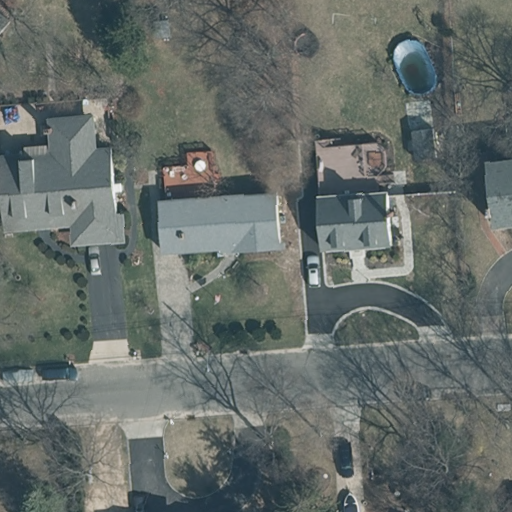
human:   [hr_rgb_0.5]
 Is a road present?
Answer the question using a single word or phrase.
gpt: yes

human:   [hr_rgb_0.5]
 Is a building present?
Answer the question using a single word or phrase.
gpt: yes

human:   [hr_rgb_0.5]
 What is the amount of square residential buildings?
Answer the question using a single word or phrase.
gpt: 0

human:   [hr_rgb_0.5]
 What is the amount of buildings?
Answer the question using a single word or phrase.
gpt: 5

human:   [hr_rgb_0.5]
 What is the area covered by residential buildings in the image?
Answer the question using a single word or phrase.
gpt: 924m2

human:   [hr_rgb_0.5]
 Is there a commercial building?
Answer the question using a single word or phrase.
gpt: no

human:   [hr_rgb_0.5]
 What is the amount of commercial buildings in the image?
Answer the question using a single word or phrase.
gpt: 0

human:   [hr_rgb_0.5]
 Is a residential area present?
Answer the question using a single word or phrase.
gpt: yes

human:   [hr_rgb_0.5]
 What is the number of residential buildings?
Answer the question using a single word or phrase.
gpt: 4

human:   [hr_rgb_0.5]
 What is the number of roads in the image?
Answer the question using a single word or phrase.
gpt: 1

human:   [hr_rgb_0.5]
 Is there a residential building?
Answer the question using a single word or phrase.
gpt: yes

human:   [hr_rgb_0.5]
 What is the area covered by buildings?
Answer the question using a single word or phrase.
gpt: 957m2

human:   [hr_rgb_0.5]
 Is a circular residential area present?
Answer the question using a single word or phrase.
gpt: no

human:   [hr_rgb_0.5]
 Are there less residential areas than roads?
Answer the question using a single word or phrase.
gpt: no

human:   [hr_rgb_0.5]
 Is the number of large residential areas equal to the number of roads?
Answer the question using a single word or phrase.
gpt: yes

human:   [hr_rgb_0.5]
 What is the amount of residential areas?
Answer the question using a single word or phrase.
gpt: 1

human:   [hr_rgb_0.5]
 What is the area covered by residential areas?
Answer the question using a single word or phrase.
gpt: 10639m2

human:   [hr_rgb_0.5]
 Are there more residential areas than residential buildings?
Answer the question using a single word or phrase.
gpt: no

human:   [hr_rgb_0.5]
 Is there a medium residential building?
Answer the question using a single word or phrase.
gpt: yes

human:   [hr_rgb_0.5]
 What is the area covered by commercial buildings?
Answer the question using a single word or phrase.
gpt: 0m2

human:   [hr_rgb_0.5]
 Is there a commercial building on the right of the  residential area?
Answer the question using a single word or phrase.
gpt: no

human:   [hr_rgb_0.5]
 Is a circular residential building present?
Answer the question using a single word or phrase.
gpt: no

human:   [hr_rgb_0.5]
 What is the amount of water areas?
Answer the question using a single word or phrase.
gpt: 0

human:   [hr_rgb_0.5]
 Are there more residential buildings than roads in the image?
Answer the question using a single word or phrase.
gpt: yes

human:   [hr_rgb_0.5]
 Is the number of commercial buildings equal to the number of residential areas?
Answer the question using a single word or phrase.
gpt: no

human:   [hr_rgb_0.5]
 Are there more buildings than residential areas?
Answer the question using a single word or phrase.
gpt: yes

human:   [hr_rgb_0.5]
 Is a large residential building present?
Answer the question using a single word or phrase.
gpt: no

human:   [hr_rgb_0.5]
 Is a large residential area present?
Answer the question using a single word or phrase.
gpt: yes

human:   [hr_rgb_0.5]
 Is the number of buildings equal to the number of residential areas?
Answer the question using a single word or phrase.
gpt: no

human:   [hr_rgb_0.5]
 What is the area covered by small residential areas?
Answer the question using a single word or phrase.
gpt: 0m2

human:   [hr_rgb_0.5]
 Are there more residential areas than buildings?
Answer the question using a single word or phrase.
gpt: no

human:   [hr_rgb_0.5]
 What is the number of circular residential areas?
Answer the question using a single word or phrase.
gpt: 0

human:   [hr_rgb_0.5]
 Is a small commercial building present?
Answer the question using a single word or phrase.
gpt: no

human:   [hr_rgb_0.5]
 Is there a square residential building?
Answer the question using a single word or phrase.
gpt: no

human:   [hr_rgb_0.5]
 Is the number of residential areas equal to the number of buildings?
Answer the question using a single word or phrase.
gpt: no

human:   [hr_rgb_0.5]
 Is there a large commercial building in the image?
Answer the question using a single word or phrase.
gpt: no

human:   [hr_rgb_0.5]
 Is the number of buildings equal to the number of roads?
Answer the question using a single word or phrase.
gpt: no

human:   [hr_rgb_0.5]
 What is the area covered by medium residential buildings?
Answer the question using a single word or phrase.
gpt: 922m2

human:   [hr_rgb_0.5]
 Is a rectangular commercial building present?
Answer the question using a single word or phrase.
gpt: no

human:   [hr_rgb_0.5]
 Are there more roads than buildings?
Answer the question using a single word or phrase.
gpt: no

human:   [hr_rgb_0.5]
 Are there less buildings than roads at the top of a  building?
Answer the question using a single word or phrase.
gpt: no

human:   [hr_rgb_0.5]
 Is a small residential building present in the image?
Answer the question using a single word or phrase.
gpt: yes

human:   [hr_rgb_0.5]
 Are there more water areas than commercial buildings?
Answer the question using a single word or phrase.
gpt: no

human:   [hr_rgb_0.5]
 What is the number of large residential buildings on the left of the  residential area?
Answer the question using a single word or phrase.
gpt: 0

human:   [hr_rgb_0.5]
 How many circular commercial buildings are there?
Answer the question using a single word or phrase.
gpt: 0

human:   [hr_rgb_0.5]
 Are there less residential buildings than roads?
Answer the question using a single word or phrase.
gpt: no

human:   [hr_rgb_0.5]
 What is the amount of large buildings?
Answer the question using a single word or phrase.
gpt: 0

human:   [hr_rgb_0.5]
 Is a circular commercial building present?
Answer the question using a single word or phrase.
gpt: no

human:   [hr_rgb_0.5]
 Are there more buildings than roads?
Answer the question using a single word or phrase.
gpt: yes

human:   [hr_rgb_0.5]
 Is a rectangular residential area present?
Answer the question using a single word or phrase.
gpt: yes

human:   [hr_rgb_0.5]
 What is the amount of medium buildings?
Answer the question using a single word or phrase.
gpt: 3

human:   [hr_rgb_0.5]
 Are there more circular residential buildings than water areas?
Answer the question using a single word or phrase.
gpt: no

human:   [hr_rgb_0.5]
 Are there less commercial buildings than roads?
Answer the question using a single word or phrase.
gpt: yes

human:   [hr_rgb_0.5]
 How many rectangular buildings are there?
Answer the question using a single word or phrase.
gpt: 2

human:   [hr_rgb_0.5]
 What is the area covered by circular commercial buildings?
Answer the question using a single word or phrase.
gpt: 0m2

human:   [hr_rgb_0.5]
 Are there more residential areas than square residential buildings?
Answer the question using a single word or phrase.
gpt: yes

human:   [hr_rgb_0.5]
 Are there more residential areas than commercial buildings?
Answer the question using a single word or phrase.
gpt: yes

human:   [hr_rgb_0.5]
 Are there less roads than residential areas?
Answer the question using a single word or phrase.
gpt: no

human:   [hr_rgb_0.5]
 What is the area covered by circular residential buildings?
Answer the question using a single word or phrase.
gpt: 0m2

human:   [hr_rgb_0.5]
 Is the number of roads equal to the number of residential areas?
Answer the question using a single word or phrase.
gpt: yes

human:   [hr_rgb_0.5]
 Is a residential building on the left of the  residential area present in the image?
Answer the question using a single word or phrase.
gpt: yes

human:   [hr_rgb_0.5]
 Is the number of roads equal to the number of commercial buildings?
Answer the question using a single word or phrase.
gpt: no

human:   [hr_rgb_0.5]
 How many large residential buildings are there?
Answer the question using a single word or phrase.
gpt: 0

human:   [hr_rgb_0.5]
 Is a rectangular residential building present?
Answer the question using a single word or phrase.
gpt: yes